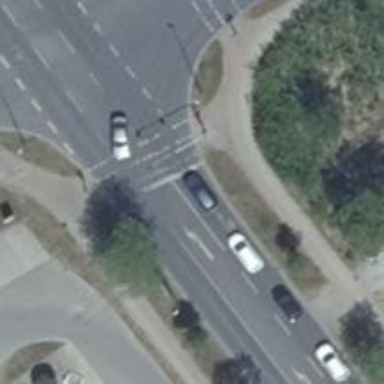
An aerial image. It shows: Traffic signals at road crossing.